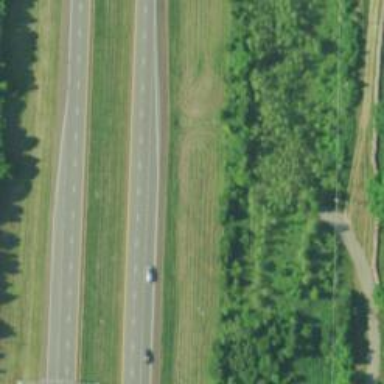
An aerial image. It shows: Motorway.